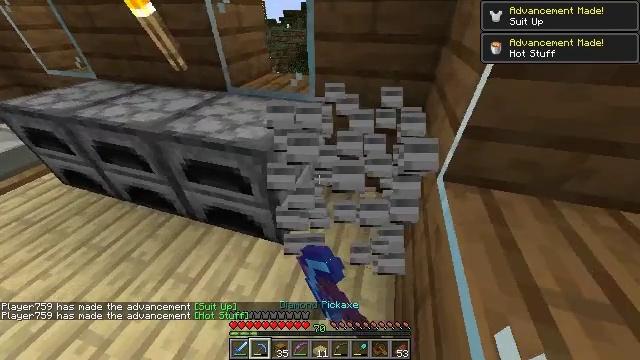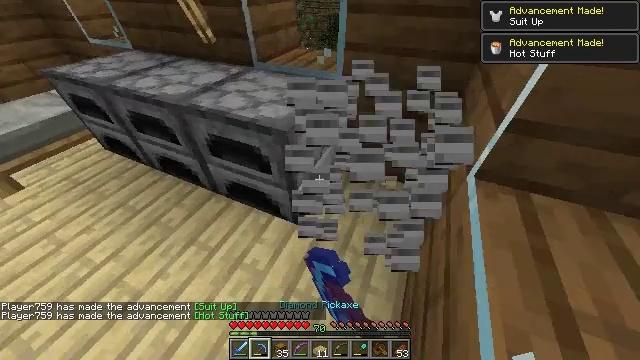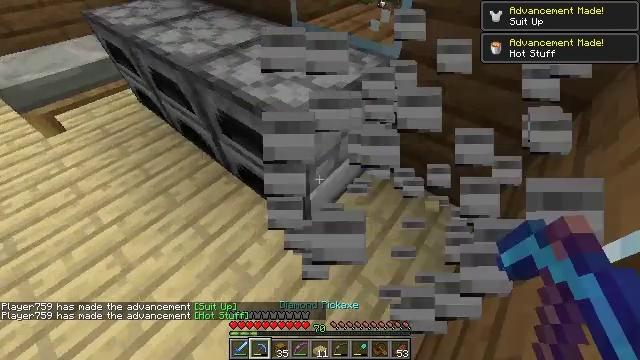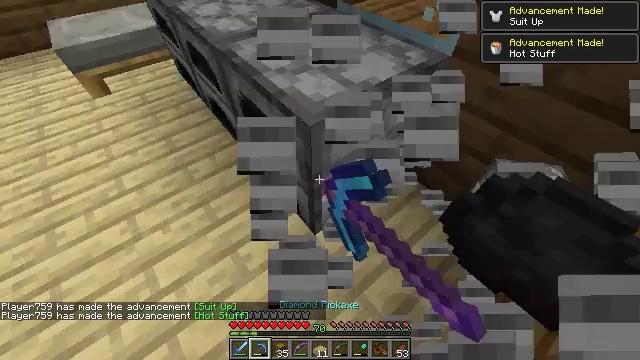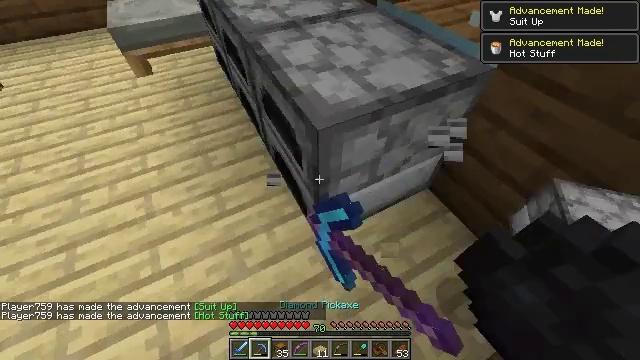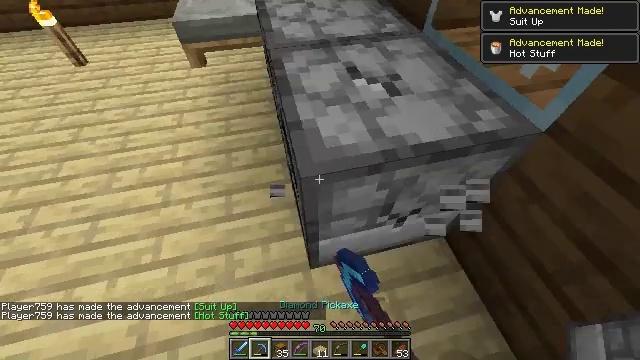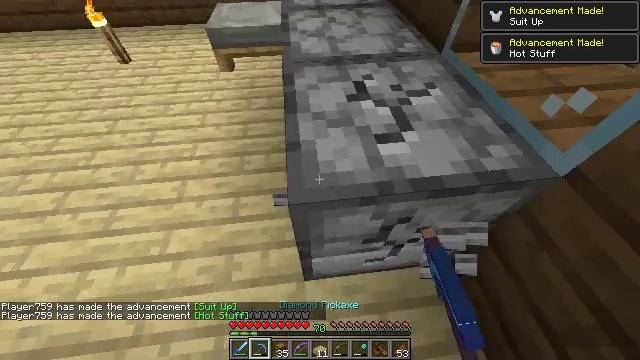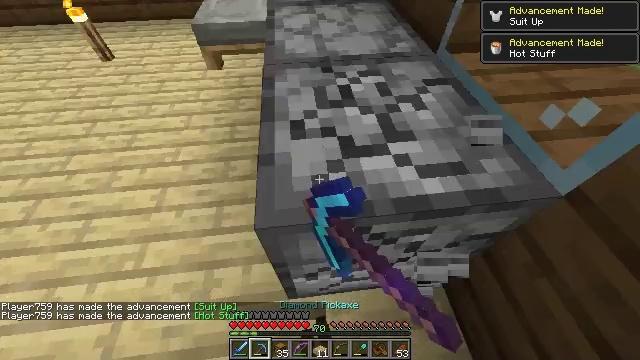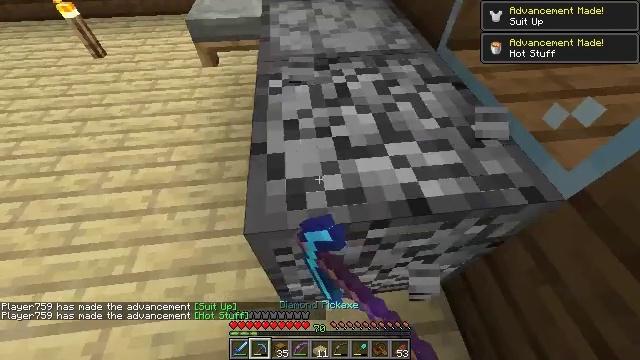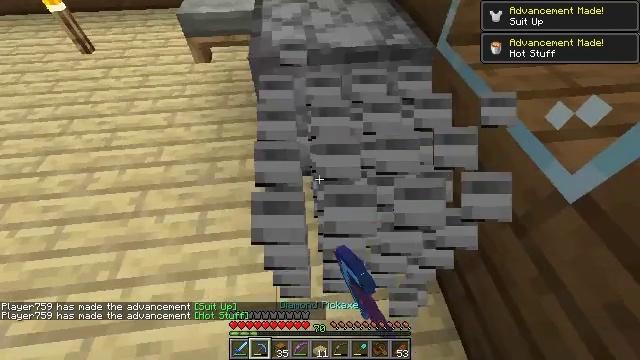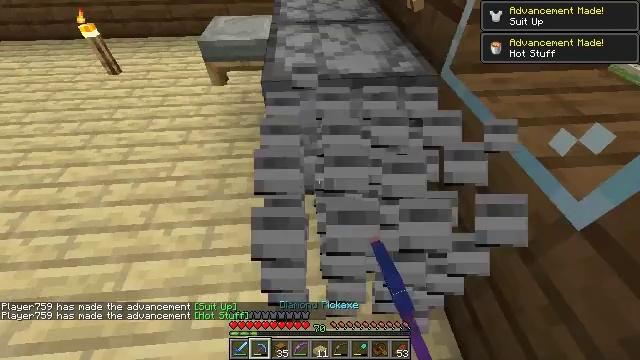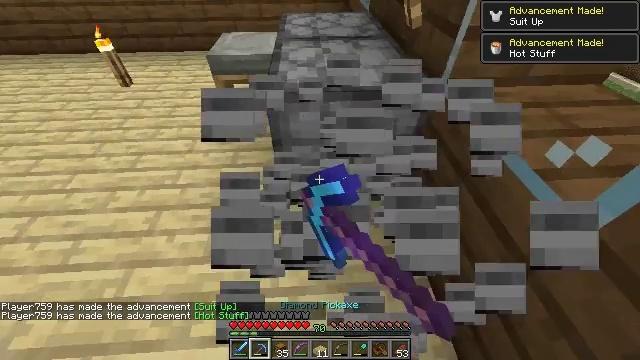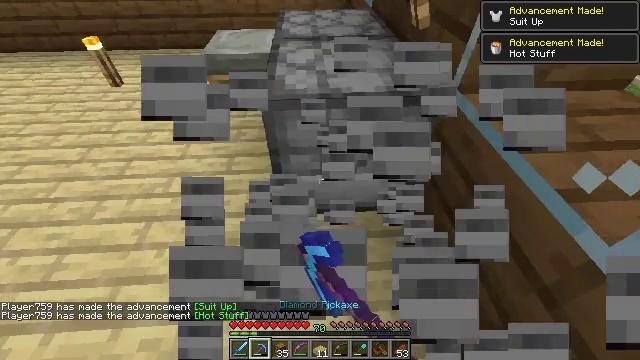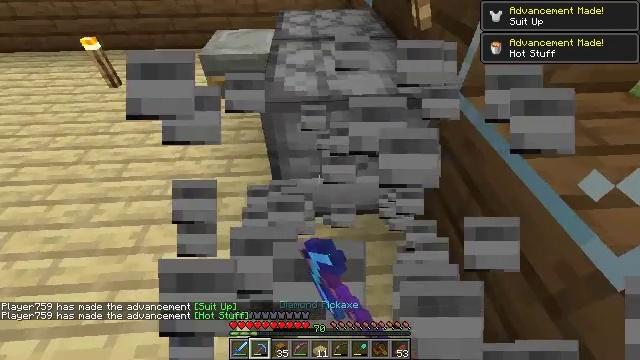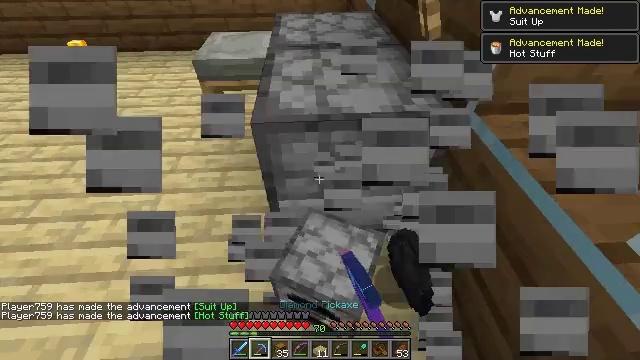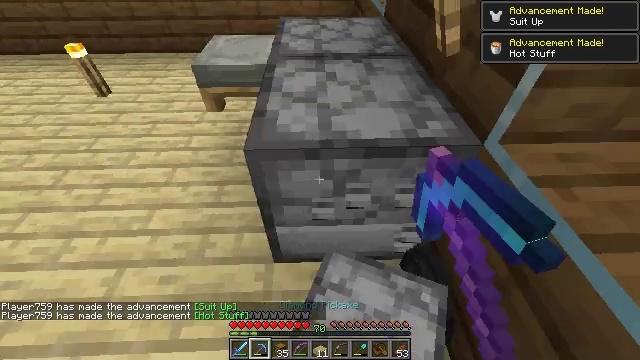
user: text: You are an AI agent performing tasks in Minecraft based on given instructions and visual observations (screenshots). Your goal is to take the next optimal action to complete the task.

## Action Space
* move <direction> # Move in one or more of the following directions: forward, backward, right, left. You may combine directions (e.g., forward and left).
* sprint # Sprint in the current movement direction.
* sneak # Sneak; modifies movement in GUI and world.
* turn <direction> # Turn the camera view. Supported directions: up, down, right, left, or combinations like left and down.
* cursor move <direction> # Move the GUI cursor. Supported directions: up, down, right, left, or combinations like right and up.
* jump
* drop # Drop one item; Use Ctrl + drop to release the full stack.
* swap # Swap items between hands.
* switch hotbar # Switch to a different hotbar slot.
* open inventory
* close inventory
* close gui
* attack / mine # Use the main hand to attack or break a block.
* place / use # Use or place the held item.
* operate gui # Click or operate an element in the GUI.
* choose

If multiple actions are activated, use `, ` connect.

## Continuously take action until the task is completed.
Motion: motion action
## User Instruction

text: Remove the furnace from its place.
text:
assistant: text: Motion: move forward and move right, sprint, turn left and down, attack / mine
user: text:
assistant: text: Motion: move forward and move right, sprint, turn left and down, attack / mine
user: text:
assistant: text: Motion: move forward and move right, sprint, turn left and down, attack / mine
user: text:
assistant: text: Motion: move forward and move right, sprint, turn left, attack / mine
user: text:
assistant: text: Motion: move forward, turn left, attack / mine
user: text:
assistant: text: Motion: turn left, attack / mine
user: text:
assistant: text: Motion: attack / mine
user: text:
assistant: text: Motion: attack / mine
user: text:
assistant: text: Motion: attack / mine
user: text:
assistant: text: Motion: turn left and up, attack / mine
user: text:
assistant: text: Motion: turn up, attack / mine
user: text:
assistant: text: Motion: move forward, attack / mine
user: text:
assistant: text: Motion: move forward, attack / mine
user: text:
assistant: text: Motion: move forward, attack / mine
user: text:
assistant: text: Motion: move forward, turn left, attack / mine
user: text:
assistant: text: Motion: turn left, attack / mine
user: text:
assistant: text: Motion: attack / mine
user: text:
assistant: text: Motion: attack / mine
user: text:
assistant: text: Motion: attack / mine
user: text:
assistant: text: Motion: turn left, attack / mine
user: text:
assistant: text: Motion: attack / mine
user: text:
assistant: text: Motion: attack / mine
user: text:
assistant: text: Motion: move forward and move left, attack / mine
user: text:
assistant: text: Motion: move forward and move left, turn right, attack / mine
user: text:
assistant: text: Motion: move forward and move left, turn right, attack / mine
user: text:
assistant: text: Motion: move forward and move left, turn right, attack / mine
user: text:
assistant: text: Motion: turn right, attack / mine
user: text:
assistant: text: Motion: turn right, attack / mine
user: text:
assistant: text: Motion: turn right, attack / mine
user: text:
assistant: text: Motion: attack / mine